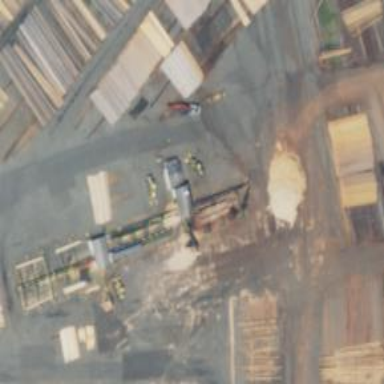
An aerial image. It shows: Sawmill crafting area.